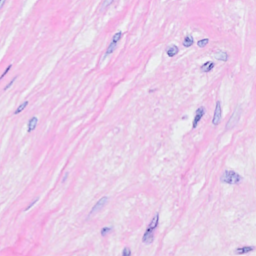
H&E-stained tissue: Breast